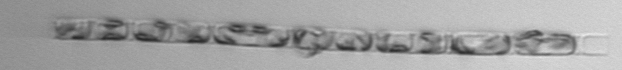
Label: Skeletonema